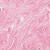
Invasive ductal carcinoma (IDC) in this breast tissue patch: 0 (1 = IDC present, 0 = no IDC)